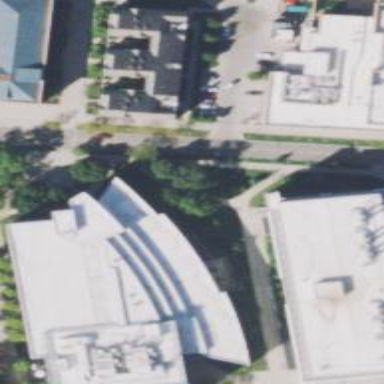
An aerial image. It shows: Part of building is shown in the image.